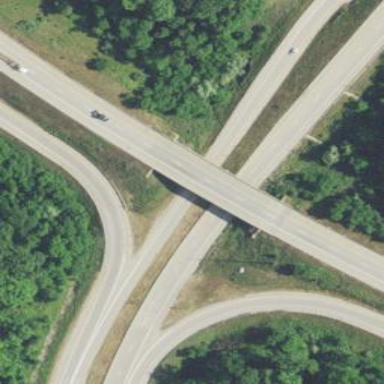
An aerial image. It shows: Man-made bridge.